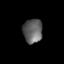
Tissue: lung
Cell type: Endothelial cells
Senescence score: 0.5819
Nuclear area (px): 458
Mean DAPI intensity: 97.116